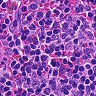
Metastatic tissue present: no